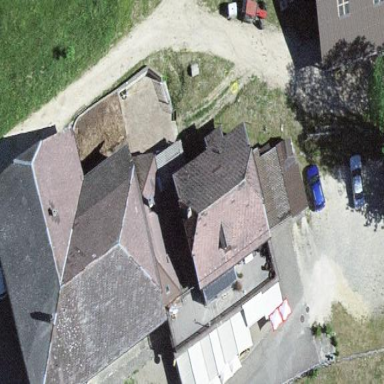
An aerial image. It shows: Restaurant building.